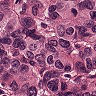
Metastatic tissue present: yes